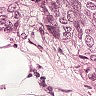
Metastatic tissue present: yes